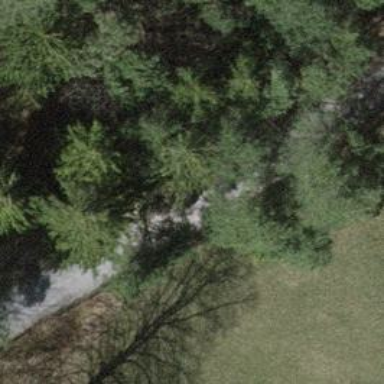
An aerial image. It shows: Pipeline marker.